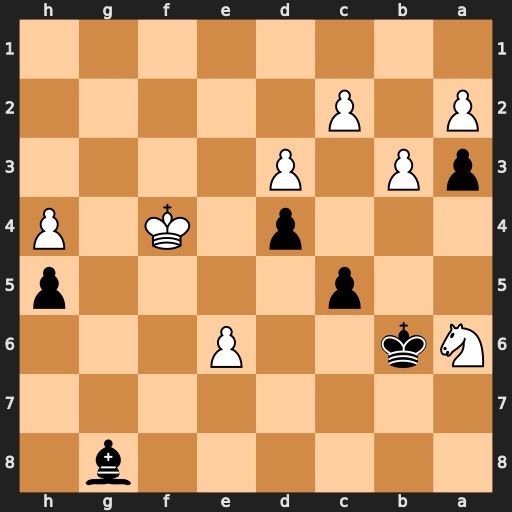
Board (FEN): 6b1/8/Nk2P3/2p4p/3p1K1P/pP1P4/P1P5/8
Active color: b
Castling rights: -
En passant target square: -
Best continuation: Bxe6 Ke5 Bg4